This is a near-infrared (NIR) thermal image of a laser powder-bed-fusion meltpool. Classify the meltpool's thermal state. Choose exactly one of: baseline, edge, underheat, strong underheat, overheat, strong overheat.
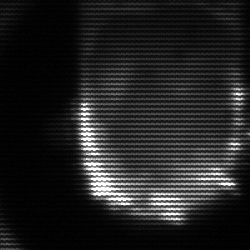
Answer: baseline